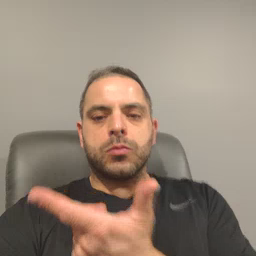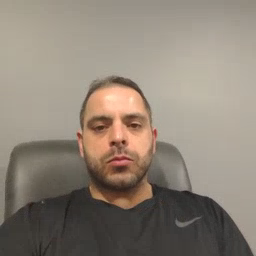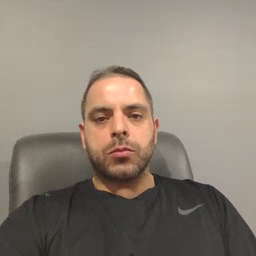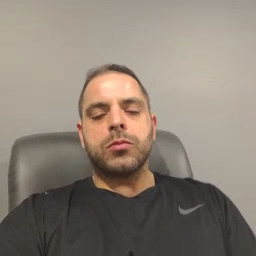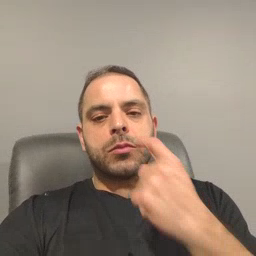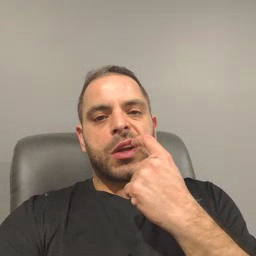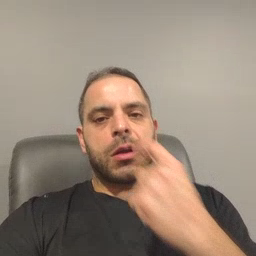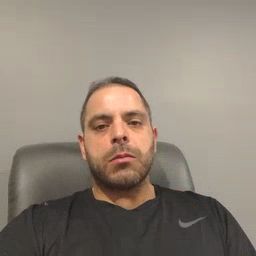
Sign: tooth